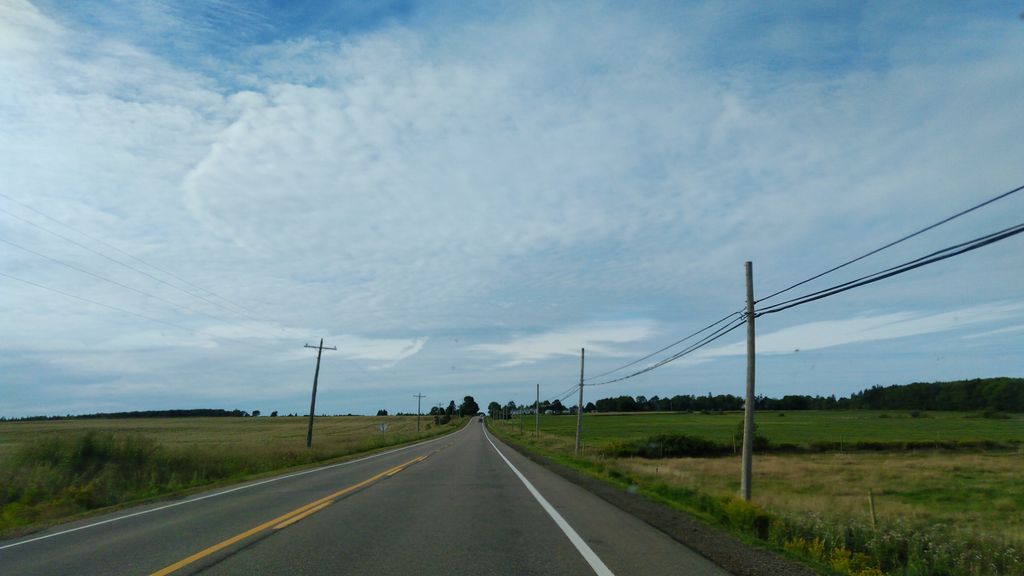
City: charlottetown